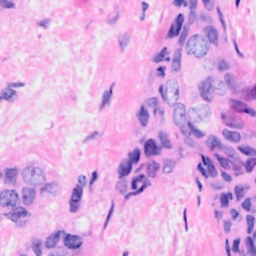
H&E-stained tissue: Breast